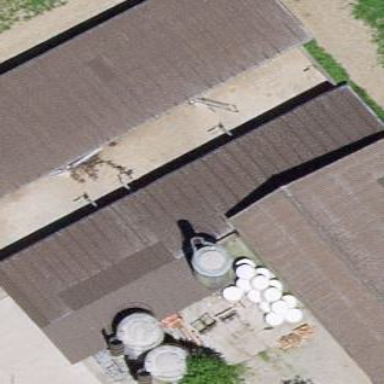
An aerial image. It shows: Barn.